Question: This is my second time installing Android Studio. The first time I skipped this error, but I had problems whit the android device monitor so I had to uninstall it. Please can anyone help me with this. Here is the error I get:

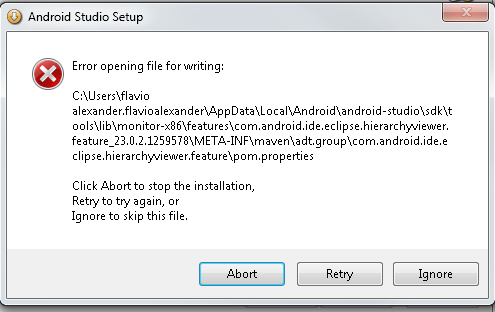
Answer: I installed in C:\Program Files and it works perfectly. I just had to change the location